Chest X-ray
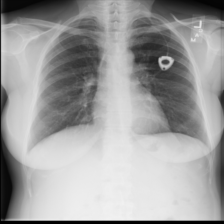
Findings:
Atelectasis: negative
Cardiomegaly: negative
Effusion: negative
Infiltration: negative
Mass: negative
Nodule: negative
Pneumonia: negative
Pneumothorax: negative
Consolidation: negative
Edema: negative
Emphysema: negative
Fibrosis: negative
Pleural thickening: negative
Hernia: negative